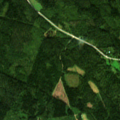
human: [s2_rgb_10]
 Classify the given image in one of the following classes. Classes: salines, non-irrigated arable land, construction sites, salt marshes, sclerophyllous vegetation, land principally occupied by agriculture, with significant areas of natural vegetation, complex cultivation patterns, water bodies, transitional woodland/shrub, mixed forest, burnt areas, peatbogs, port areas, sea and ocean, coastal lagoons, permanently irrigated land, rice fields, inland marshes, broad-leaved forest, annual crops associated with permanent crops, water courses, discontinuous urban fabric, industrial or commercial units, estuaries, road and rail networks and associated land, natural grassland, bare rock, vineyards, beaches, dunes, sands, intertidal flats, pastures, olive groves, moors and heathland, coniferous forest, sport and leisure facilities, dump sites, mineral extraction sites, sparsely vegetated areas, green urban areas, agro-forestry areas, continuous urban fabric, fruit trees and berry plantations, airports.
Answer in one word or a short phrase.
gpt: land principally occupied by agriculture, with significant areas of natural vegetation, coniferous forest, mixed forest